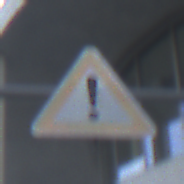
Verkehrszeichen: Gefahrenstelle
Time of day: SunriseSunset
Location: Outdoor (Urban)
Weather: PartlyCloudy
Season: NotSpecified
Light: Natural